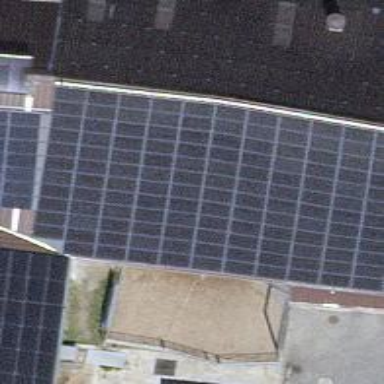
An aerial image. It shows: Solar power generator.